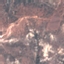
Land use / land cover: HerbaceousVegetation